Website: crate-barrel
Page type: billing-address
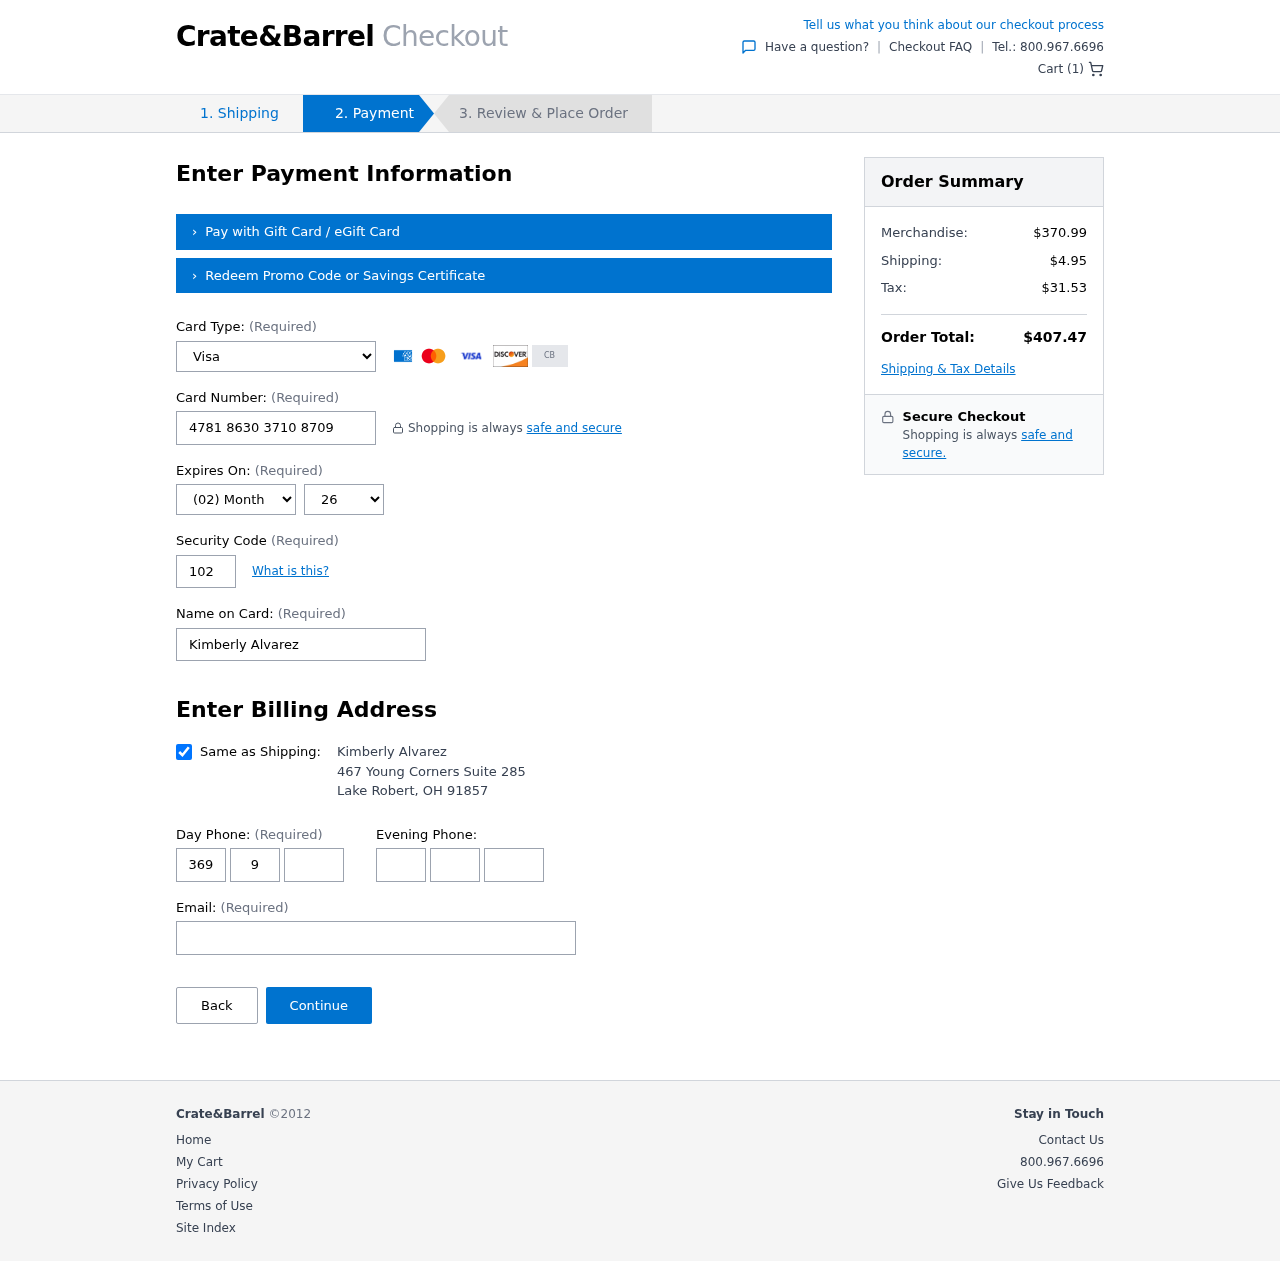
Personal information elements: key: PII_CARD_CVV
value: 102
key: PII_CARD_EXPIRY_MONTH
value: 02
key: PII_CARD_EXPIRY_YEAR
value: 26
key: PII_CARD_NUMBER
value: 4781 8630 3710 8709
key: PII_CARD_TYPE
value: Visa
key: PII_CITY
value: Lake Robert
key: PII_EMAIL
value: kimberlyalvarez@hotmail.com
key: PII_FULLNAME
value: Kimberly Alvarez
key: PII_PHONE_ALT_AREA
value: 746
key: PII_PHONE_ALT_PREFIX
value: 748
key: PII_PHONE_ALT_SUFFIX
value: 3957
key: PII_PHONE_AREA
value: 369
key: PII_PHONE_PREFIX
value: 945
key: PII_PHONE_SUFFIX
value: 6122
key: PII_POSTCODE
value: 91857
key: PII_STATE_ABBR
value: OH
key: PII_STREET
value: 467 Young Corners Suite 285
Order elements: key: ORDER_NUM_ITEMS
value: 1
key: ORDER_SUBTOTAL
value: $370.99
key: ORDER_SHIPPING_COST
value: $4.95
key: ORDER_TAX
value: $31.53
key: ORDER_TOTAL
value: $407.47